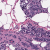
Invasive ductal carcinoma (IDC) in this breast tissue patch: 0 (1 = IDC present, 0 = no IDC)